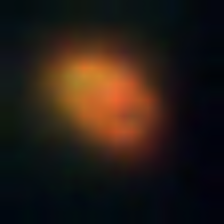
Taxon: NanoPlankton
Group: Other